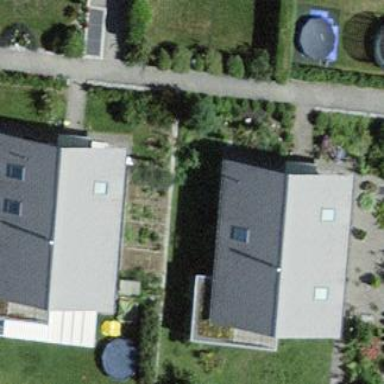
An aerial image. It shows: Simple house.